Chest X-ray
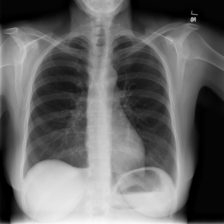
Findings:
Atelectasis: positive
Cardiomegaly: negative
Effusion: negative
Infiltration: negative
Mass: negative
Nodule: negative
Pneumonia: negative
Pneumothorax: negative
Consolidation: negative
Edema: negative
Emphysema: negative
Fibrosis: negative
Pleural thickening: negative
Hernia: negative